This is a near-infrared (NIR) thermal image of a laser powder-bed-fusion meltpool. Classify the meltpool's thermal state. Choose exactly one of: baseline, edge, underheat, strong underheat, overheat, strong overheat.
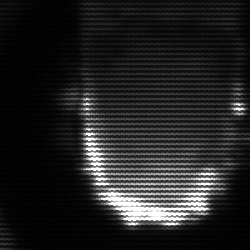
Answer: baseline